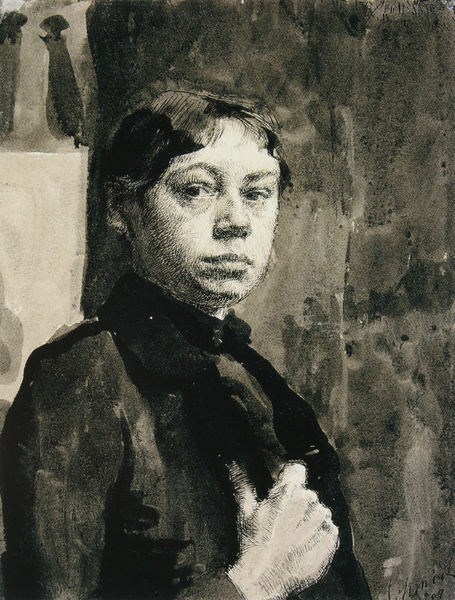
Titel: Selbstporträt
Künstler: Käthe Kollwitz
Standort: Köln
Institution: Käthe Kollwitz Museum
Schlagwörter: dunkel, hand, mann, weiß, aquarell, daumen, finger, frau, frisur, grau, hell, hintergrund, kleid, mund, nase, ohr, schwarz, stirn, zeichnung, blick, dame, schal, expressionismus, anzug, jacke, wand, augen, gesicht, halten, kragen, mensch, bild, bildnis, portrait, porträt, öl, haare, halbfigur, mantel, augenbrauen, frontal, lippe, lippen, mittelscheitel, scheitel, pony, papier, mauer, graphik, rauh, grisaille, frack, face, ernst, streng, staffelei, junge, augenbraue, revers, punkte, laviert, tusche, bub, schlicht, druck, schraffur, schwarzweiß, koloriert, dunkler hintergrund, kurzhaarschnitt, jüngling, pelzkragen, man, black and white, coat, unglücklich, bäuerlich, pixel, tuschezeichnung, handrücken, hochgeschlossen, misstrauen, ausdruckslos, serious, faltenlos, knotenfrisur, napoeleon, concentration